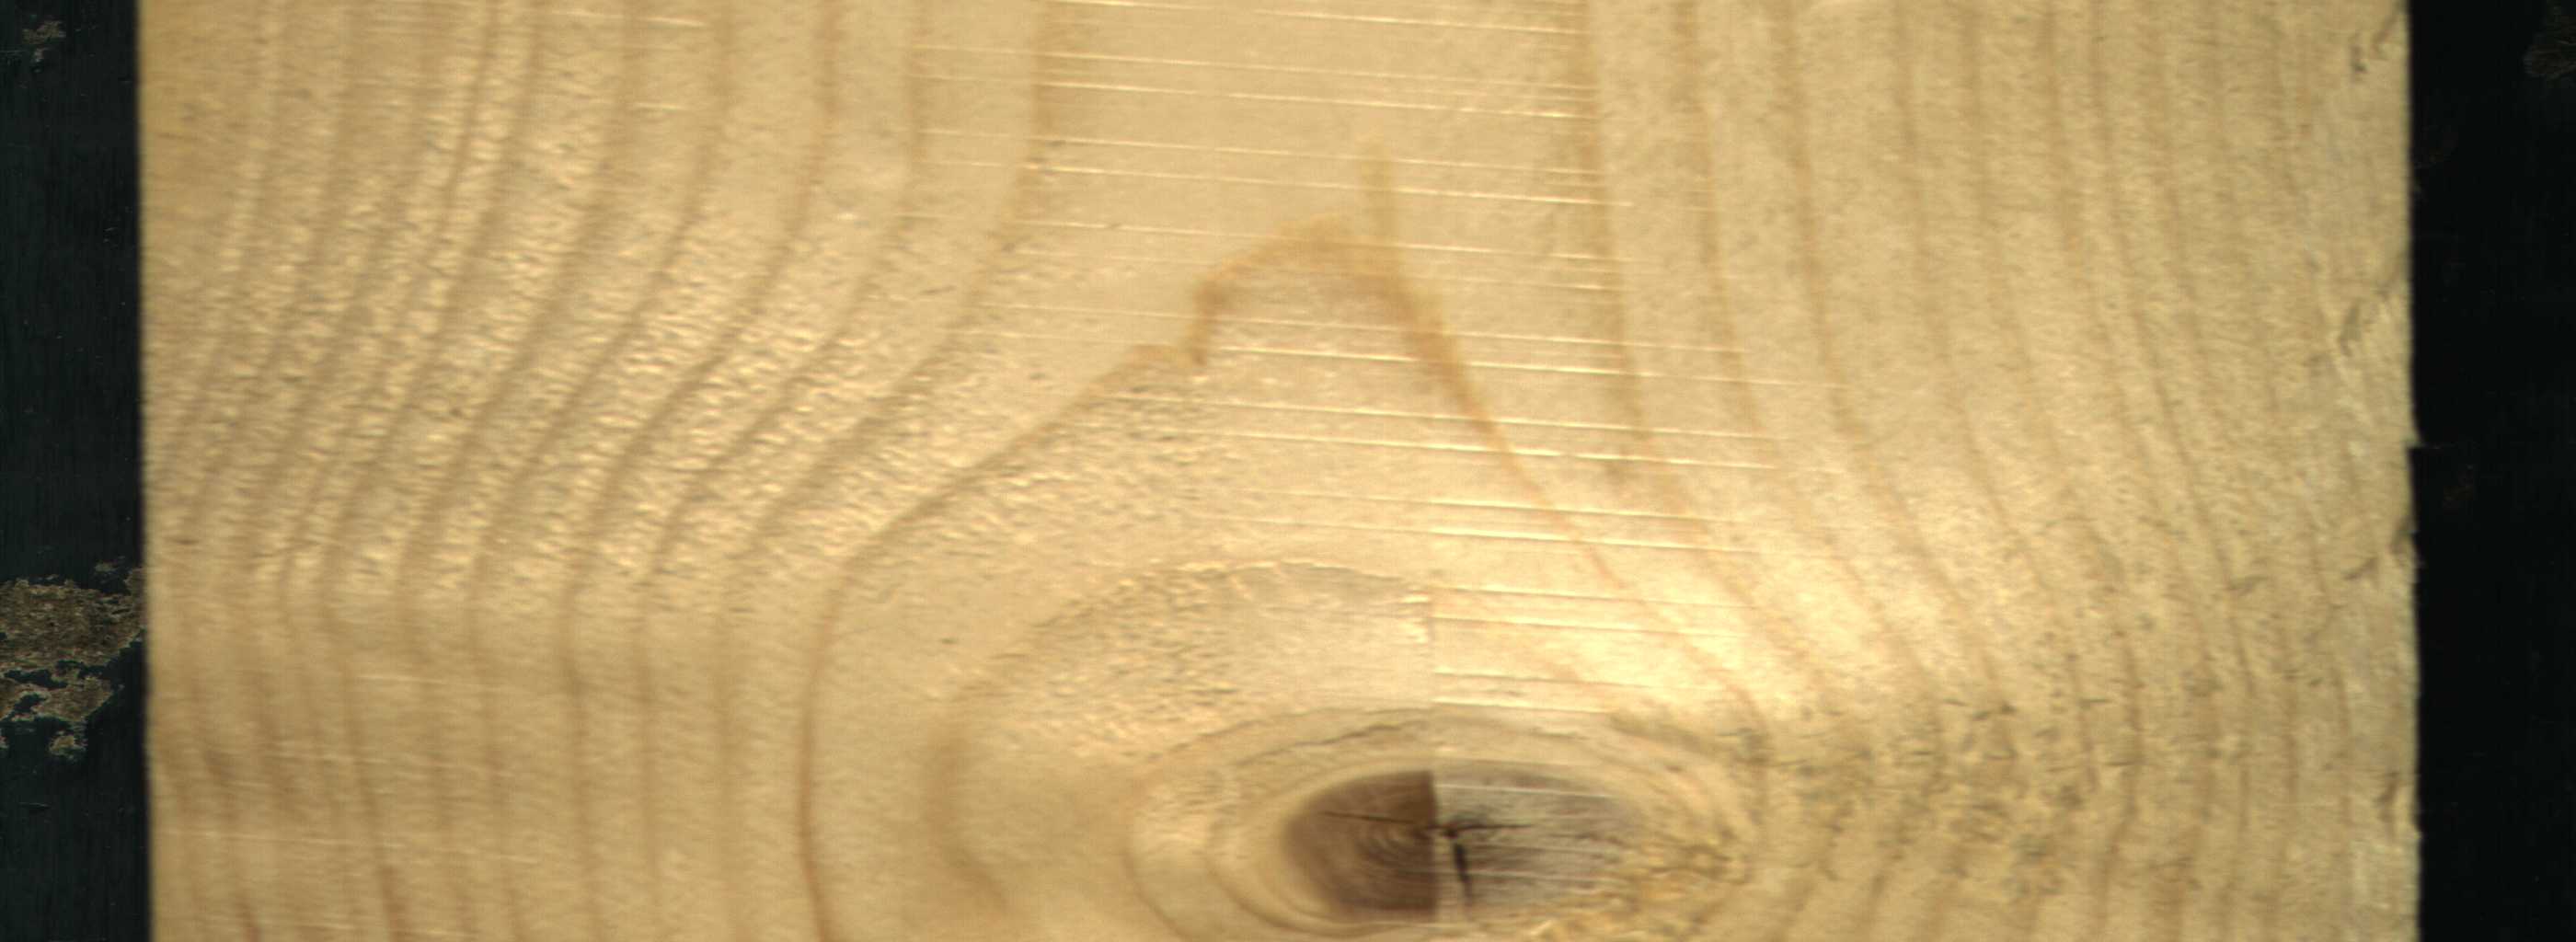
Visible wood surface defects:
knot_with_crack